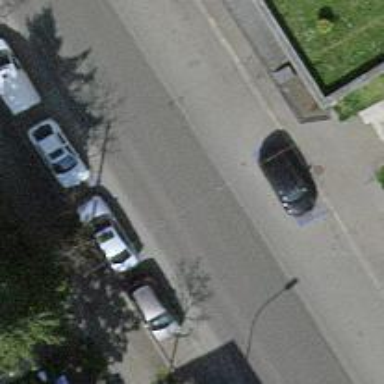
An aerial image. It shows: Raised kerb.